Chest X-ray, AP view. Patient: 61 years old, sex F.
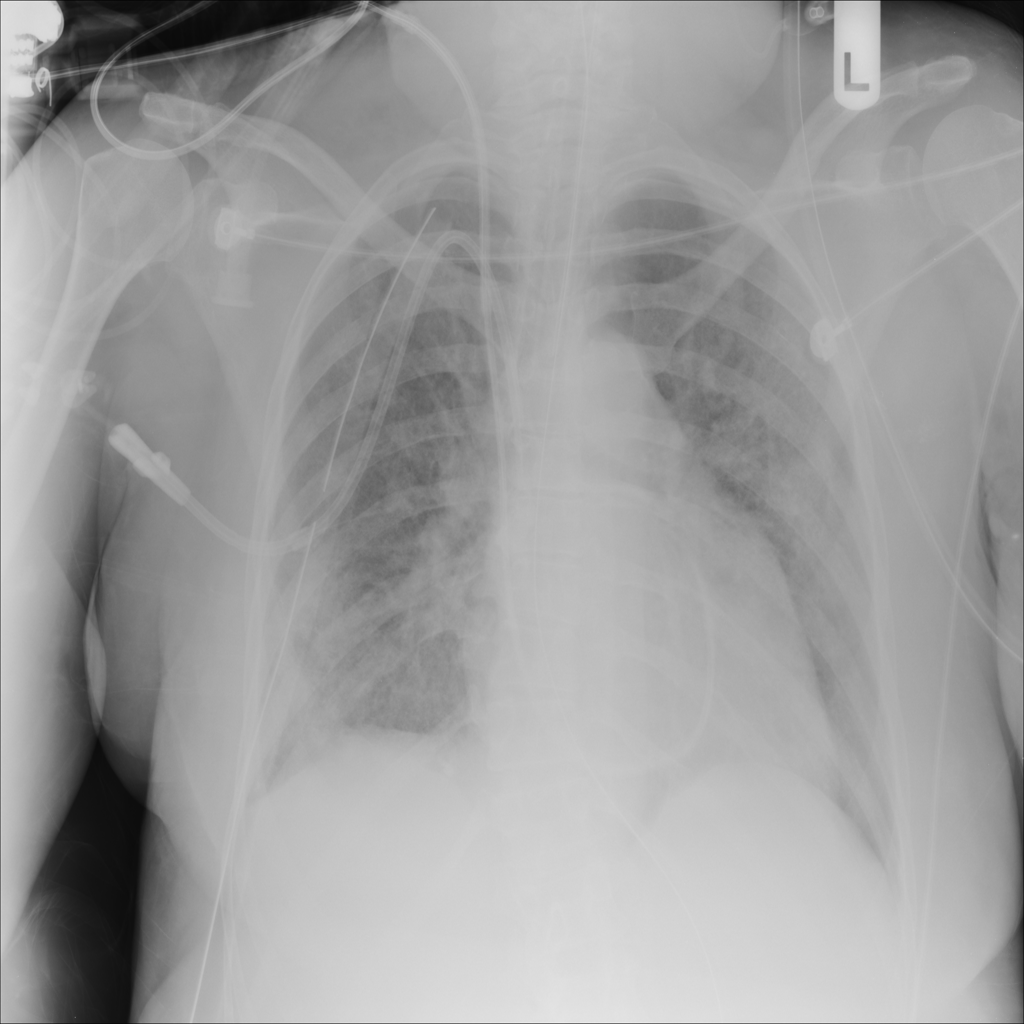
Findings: Consolidation